Interaction volume radius: 5 \u00c5
Interaction volume height: 25 \u00c5
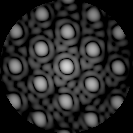
Disorder parameter: 0.07219